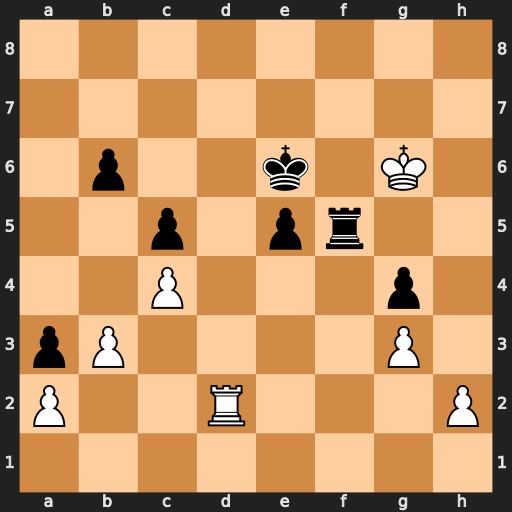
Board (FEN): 8/8/1p2k1K1/2p1pr2/2P3p1/pP4P1/P2R3P/8
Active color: w
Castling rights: -
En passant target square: -
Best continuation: Rd6+ Kxd6 Kxf5 e4 Kxe4